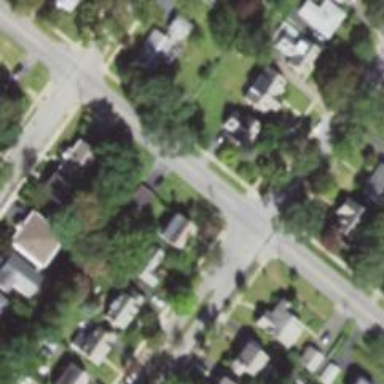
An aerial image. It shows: Road with stop sign.